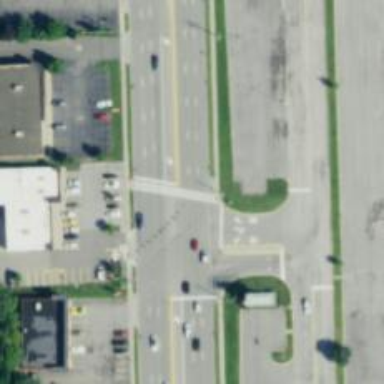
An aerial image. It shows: Footway with asphalt surface and crossing.